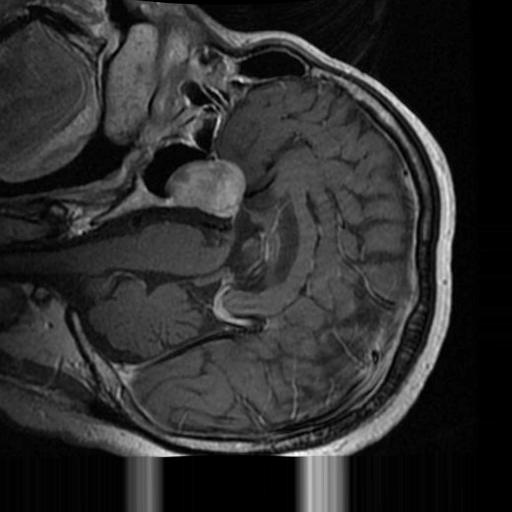
Label: brain_tumor